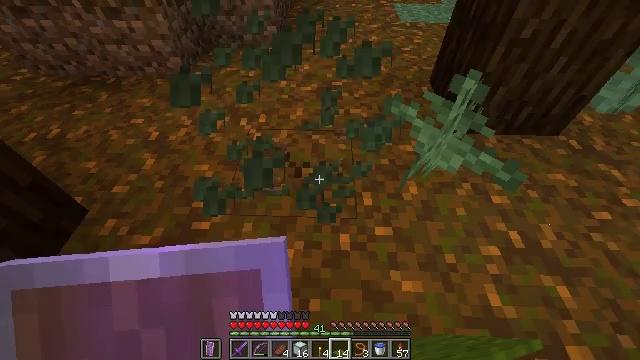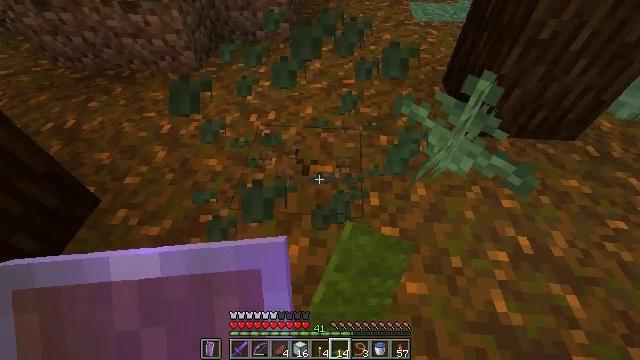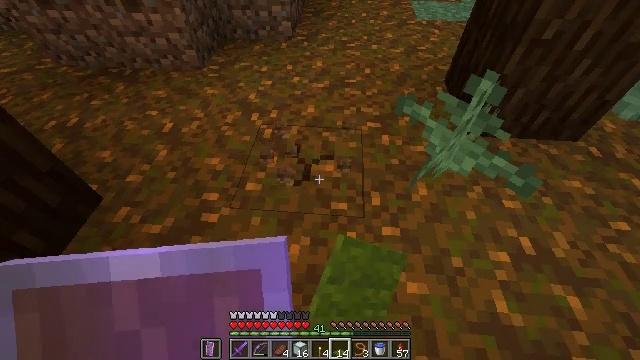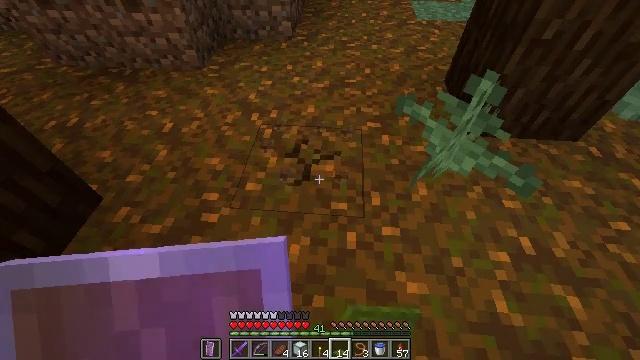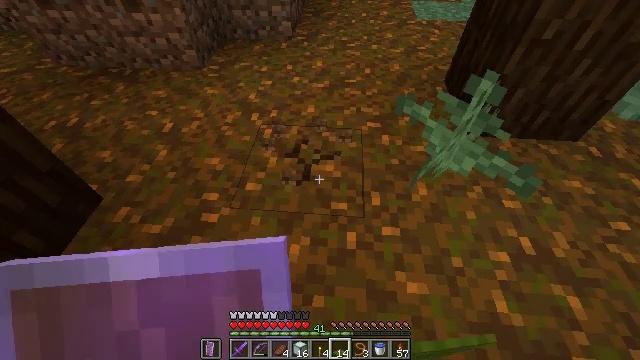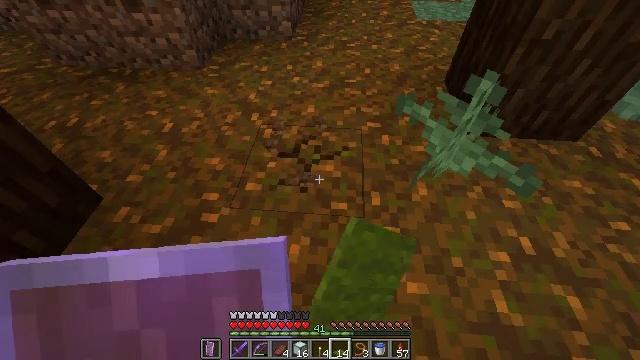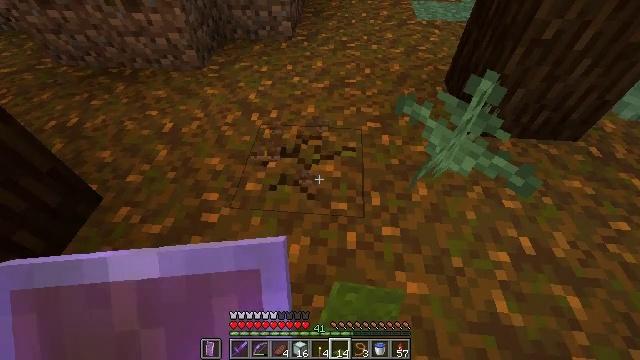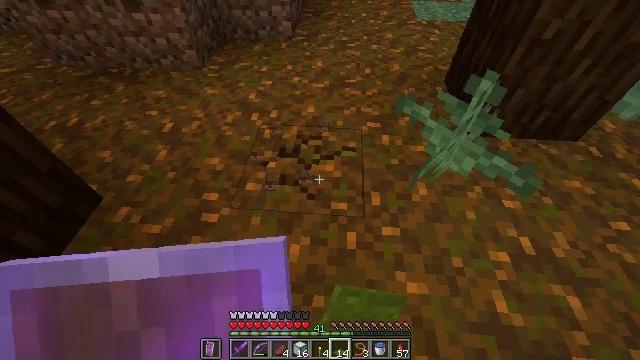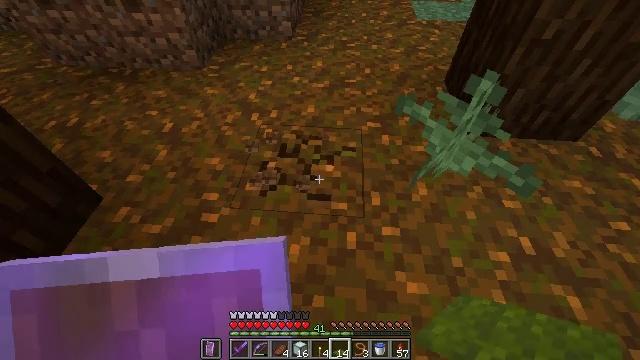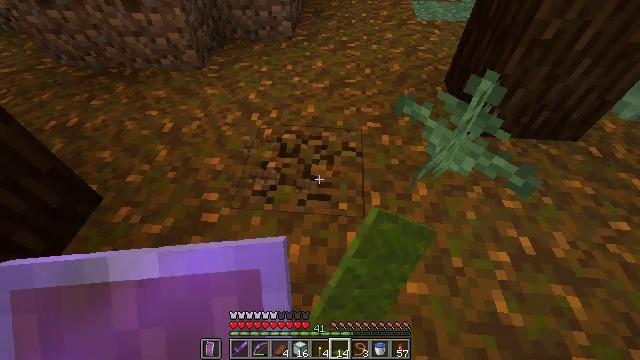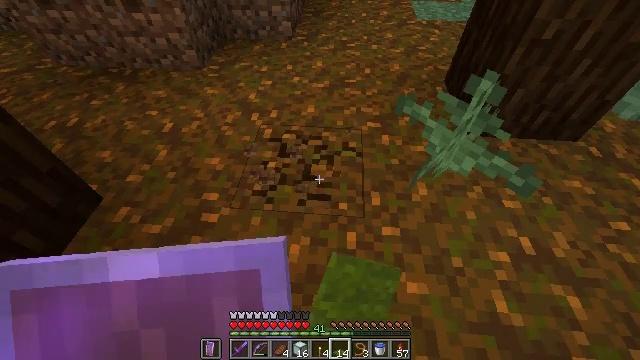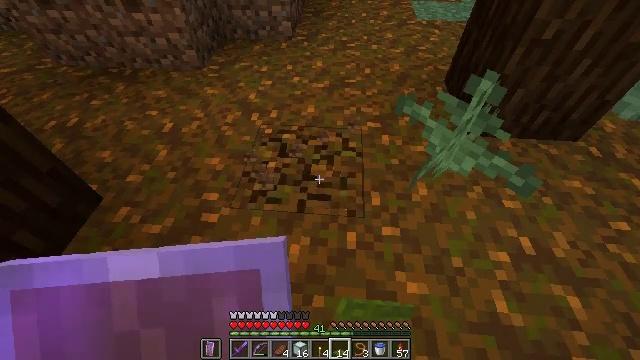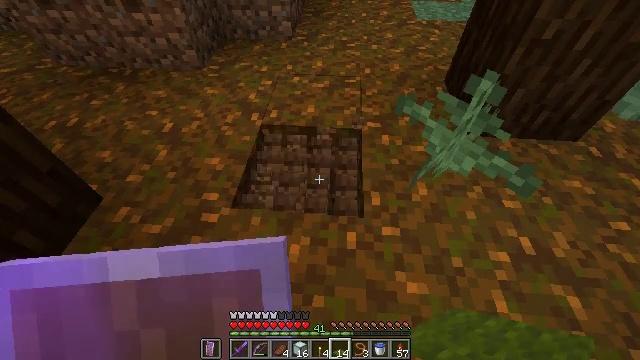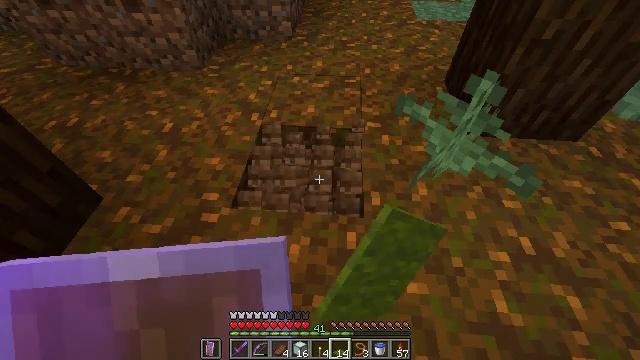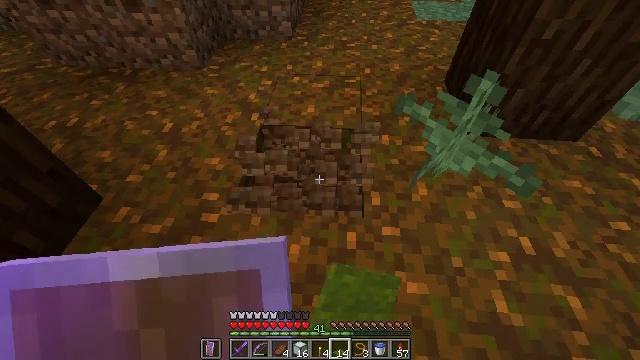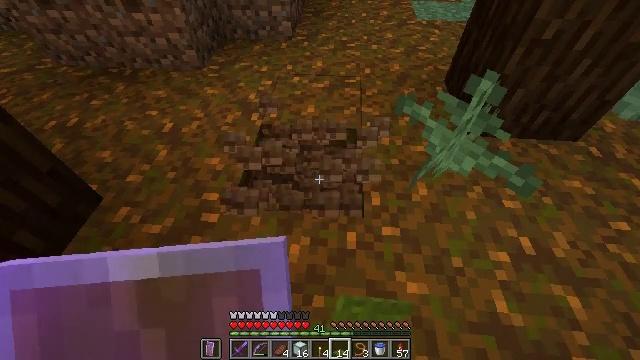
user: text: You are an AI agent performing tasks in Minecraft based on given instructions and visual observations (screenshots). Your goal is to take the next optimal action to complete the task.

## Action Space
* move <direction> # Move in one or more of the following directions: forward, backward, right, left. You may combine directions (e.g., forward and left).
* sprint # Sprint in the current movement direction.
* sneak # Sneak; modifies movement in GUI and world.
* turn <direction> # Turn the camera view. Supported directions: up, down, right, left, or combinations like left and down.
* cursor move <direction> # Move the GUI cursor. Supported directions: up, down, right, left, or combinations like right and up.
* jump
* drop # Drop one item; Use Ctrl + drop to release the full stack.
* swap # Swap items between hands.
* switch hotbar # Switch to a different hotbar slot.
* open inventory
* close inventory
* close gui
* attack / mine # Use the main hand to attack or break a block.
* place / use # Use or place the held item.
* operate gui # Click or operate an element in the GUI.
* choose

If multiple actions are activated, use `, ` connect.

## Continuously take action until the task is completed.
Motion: motion action
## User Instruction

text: Gather the podzol block.
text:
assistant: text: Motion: turn left, attack / mine
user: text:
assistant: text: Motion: attack / mine
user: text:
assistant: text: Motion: attack / mine
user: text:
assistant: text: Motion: attack / mine
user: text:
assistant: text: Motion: attack / mine
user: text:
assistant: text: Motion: attack / mine
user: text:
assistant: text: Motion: attack / mine
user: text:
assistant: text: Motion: attack / mine
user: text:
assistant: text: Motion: attack / mine
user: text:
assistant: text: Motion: attack / mine
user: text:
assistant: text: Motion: attack / mine
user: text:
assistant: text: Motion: attack / mine
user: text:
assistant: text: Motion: attack / mine
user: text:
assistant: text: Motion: attack / mine
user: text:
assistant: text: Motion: attack / mine
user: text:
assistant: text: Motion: attack / mine
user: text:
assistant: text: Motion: attack / mine